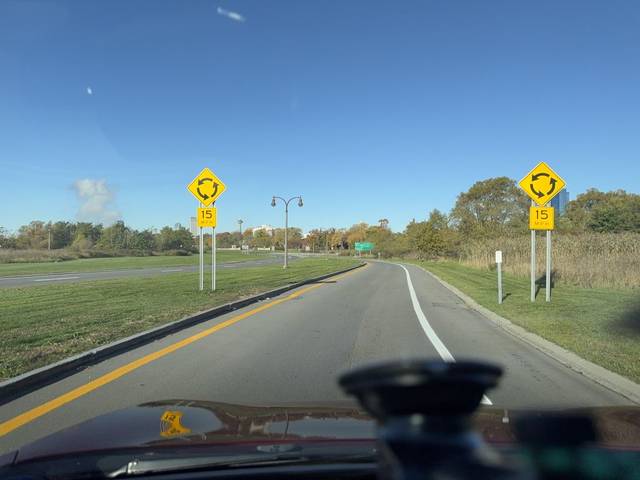
Region: Canada
Coordinates: 43.08, -79.049